Question: I'm working on a rather big application, which uses a hierarchical data model. It takes images, extracts images' features and creates analysis objects on top of these. So the basic model is like Object-(1:N)-Image_features-(1:1)-Image. But the same set of images may be used to create multiple analysis objects (with different options).
Then an object and image can have a lot of other connected objects, like the analysis object can be refined with additional data or complex conclusions (solutions) can be based on the analysis object and other data.
This is a sketch of the solution. Stacks represent sets of objects, arrows represent pointers (i.e. image features link to their images, but not vice versa). Some parts: images, image features, additional data, may be included in multiple analysis objects (because user wants to make analysis on different sets of object, combined differently).

Images, features, additional data and analysis objects are stored in global storage (god-object). Solutions are stored inside analysis objects by means of composition (and contain solution features in turn).
All the entities (images, image features, analysis objects, solutions, additional data) are instances of corresponding classes (like IImage, ...). Almost all the parts are optional (i.e., we may want to discard images after we have a solution).
1. Navigating this structure is painful, when you need connections like the dotted one in the sketch. If you have to display an image with a couple of solutions features on top, you first have to iterate through analysis objects to find which of them are based on this image, and then iterate through the solutions to display them.
2. If to solve 1. you choose to explicitly store dotted links (i.e. image class will have pointers to solution features, which are related to it), you'll put very much effort maintaining consistency of these pointers and constantly updating the links when something changes.
I'd like to build a more extensible (2) and flexible (1) data model. The first idea was to use a relational model, separating objects and their relations. And why not use RDBMS here - sqlite seems an appropriate engine to me. So complex relations will be accessible by simple (left)JOIN's on the database: pseudocode "'images JOIN images_to_image_features JOIN image_features JOIN image_features_to_objects JOIN objects JOIN solutions JOIN solution_features'") and then fetching actual C++ objects for solution features from global storage by ID.
So my primary question is
-
If RDBMS is ok, I'd appreciate any advice on using RDBMS and relational approach to store C++ objects' relationships.
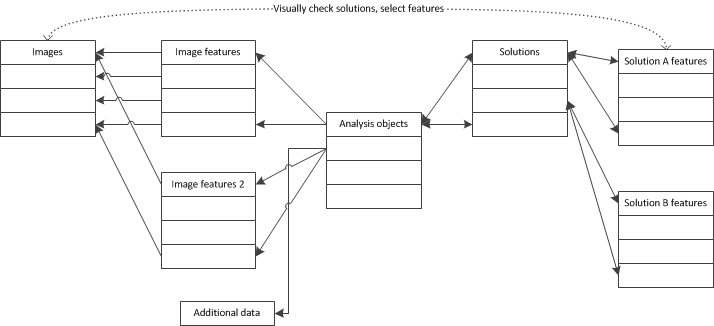
Answer: I don't recommend RDBMS based on your requirement for an extensible and flexible model.
1. Whenever you change your data model, you will have to change DB schema and that can involve more work than change in code.
2. Any problems with DB queries are discovered only at runtime. This can make a lot of difference to the cost of maintenance.
I strongly recommend using standard C++ OO programming with STL.
1. You can make use of encapsulation to ensure any data change is done properly, with updates to related objects and indexes.
2. You can use STL to build highly efficient indexes on the data
3. You can create facades to get you the information easily, rather than having to go to multiple objects/collections. This will be one-time work
4. You can make unit test cases to ensure correctness (much less complicated compared to unit testing with databases)
5. You can make use of polymorphism to build different kinds of objects, different types of analysis etc
All very basic points, but I reckon your effort would be best utilized if you improve the current solution rather than by look for a DB based solution.